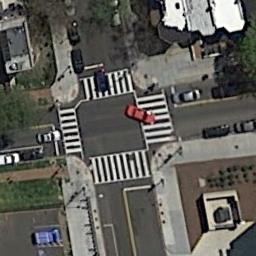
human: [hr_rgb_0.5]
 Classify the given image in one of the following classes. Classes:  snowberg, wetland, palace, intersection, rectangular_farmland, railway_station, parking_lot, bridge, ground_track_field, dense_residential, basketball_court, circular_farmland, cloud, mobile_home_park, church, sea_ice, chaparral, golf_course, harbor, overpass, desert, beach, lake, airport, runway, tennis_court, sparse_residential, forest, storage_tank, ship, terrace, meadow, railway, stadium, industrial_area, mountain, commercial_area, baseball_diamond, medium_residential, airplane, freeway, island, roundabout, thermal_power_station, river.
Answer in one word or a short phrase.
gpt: intersection